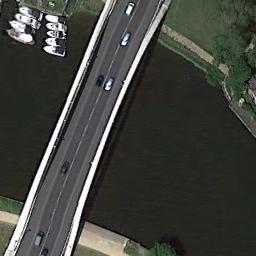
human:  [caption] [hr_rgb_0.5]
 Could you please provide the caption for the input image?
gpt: It was a two-way bridge, And the water in the river was black .

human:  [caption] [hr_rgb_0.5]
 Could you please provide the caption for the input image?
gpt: There is a bridge with some cars over the river next to some boats .

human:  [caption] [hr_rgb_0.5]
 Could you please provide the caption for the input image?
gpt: A bridge built on a dark green river and some boats docked on one side of the river, Some cars on the bridge .

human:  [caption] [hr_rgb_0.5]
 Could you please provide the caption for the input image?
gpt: A bridge connects the land on both sides of the deep blue river  There are many cars on the bridge, And many boats are parked on the banks of the river .

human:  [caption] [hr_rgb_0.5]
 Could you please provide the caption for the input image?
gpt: There are many cars on the bridge .